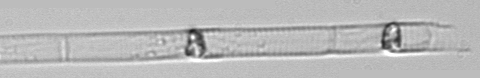
Label: Dactyliosolen_blavyanus